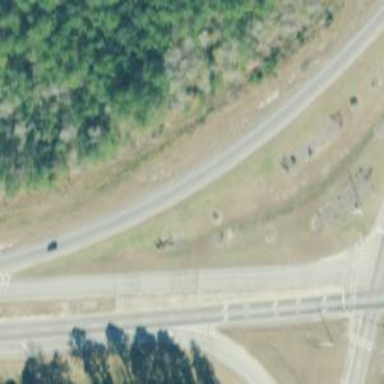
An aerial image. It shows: Trunk link road with asphalt surface.